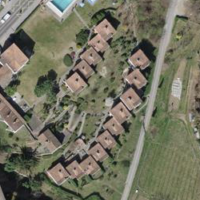
EUNIS habitat code: 55
Species observed at this site:
Aruncus dioicus